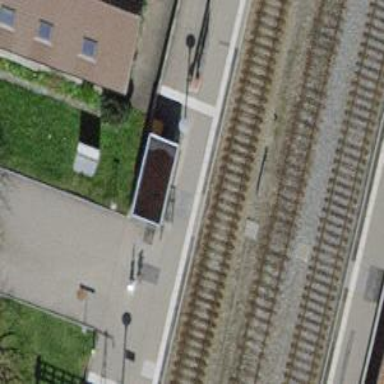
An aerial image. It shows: Stop position for public transport at railway stop.